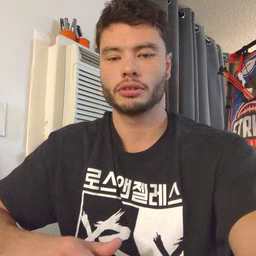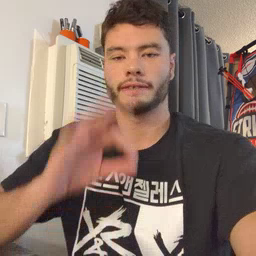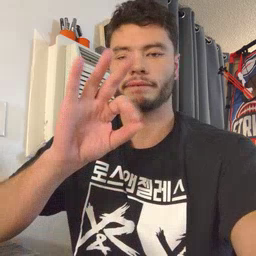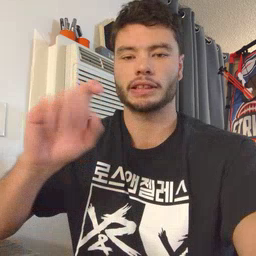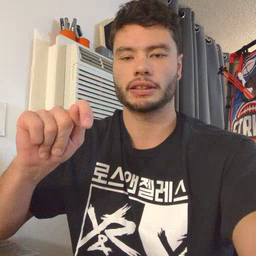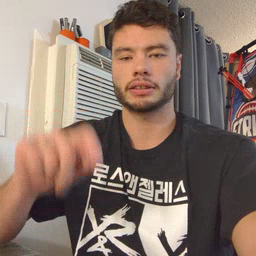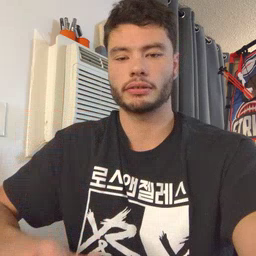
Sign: feet